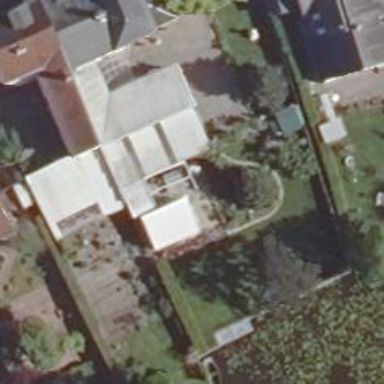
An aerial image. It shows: Part of building.